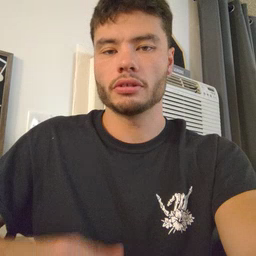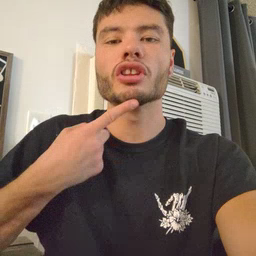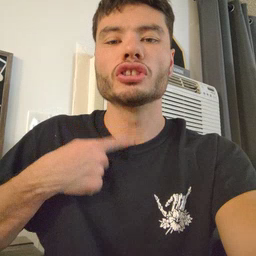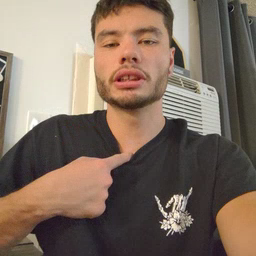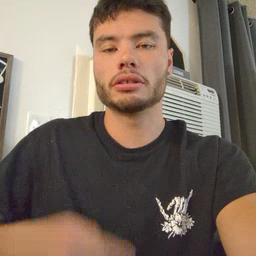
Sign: thirsty